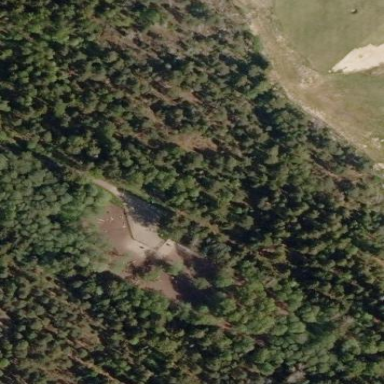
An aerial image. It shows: Fenced dog park for leisure activities on land.